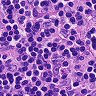
Metastatic tissue present: no